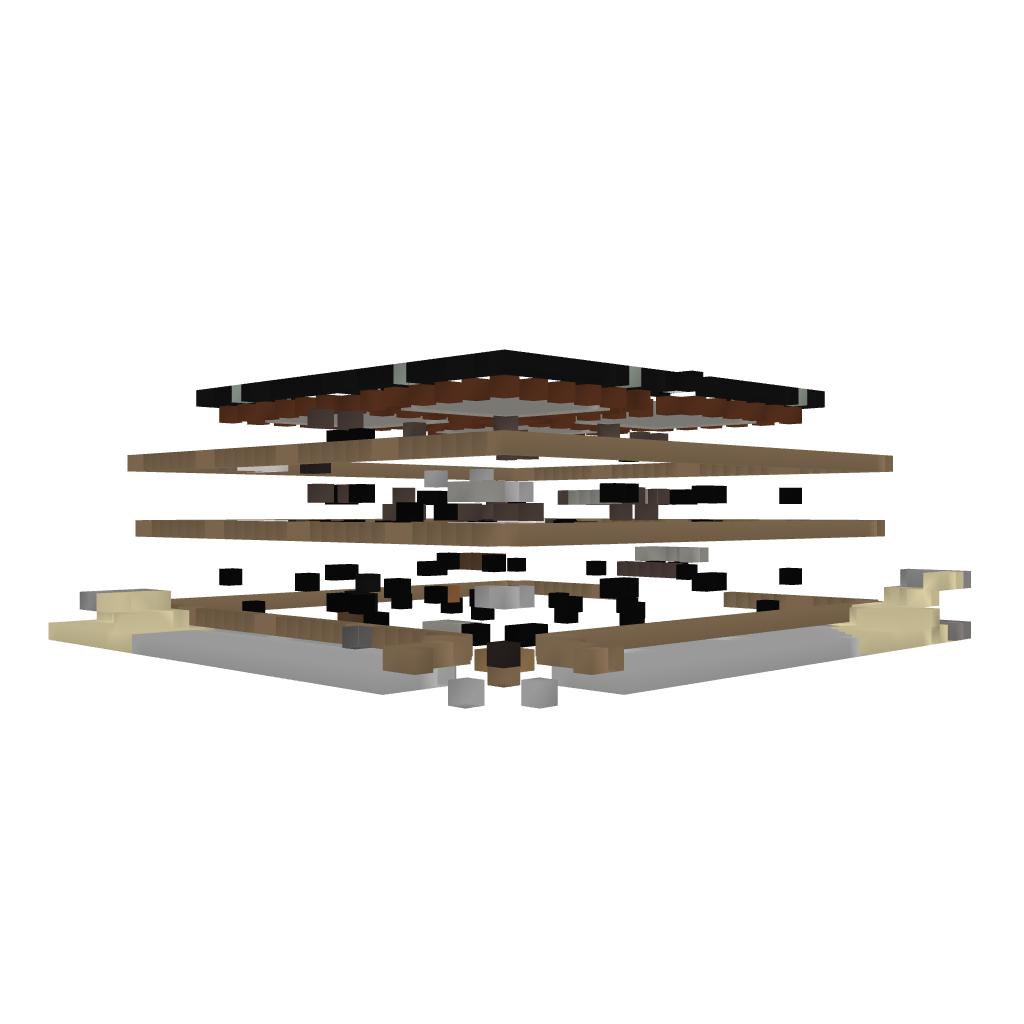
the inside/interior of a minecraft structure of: QuartzHouse